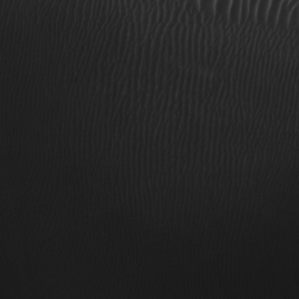
Label: non_frost